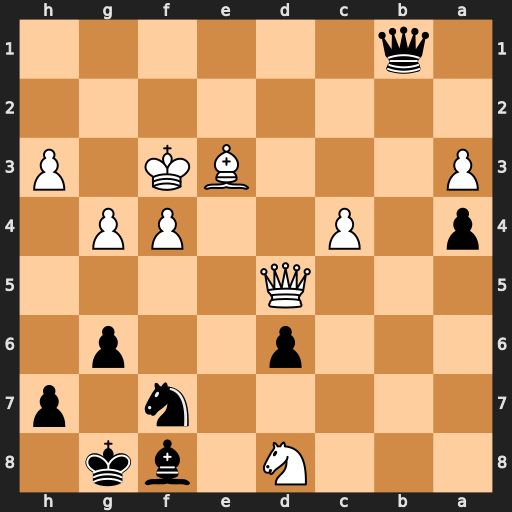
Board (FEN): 3N1bk1/5n1p/3p2p1/3Q4/p1P2PP1/P3BK1P/8/1q6
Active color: b
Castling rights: -
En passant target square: -
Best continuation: Qh1+ Ke2 Qxd5 cxd5 Nxd8